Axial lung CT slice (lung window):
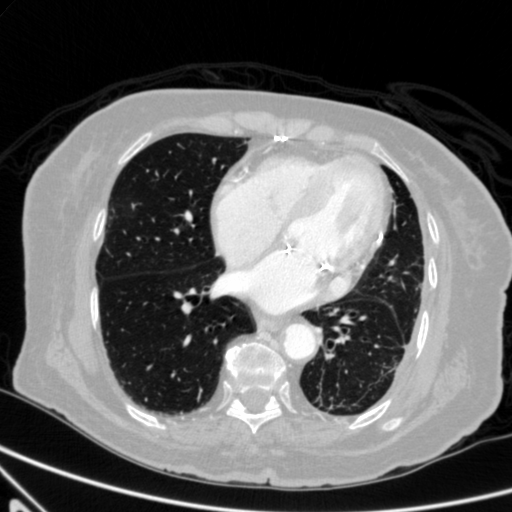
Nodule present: no